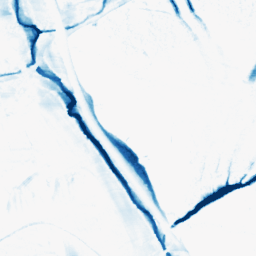
Category: morphological
Decomposition family: morphological_ellipse
Decomposition parameters: operation: closing
width: 10
height: 30
Upsampling method: cubic_mitchell
Upsampling parameters: scale: 2
Upsampling scale: 2